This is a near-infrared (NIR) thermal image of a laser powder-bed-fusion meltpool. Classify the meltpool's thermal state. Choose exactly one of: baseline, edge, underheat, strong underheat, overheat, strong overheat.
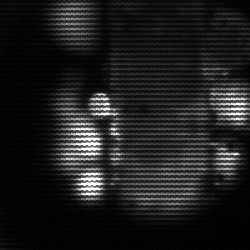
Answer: strong underheat